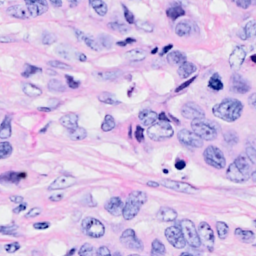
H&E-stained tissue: Breast